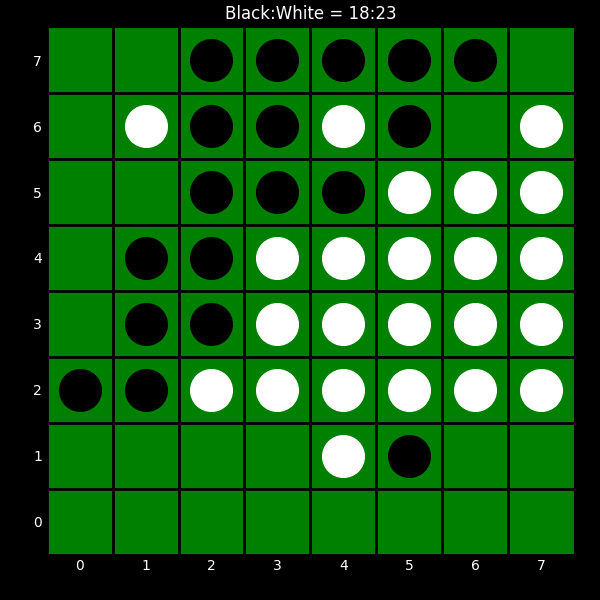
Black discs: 18
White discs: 23